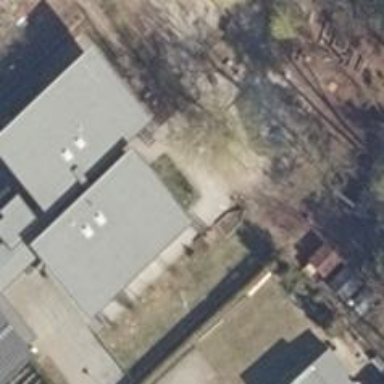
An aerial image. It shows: Kindergarten.